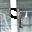
Label: 9